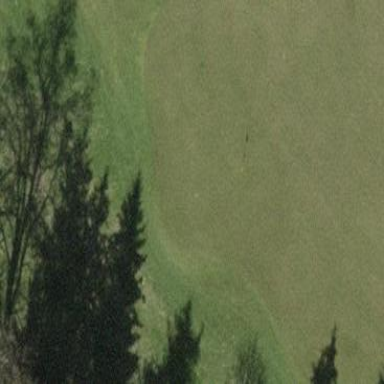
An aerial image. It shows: Golf green.